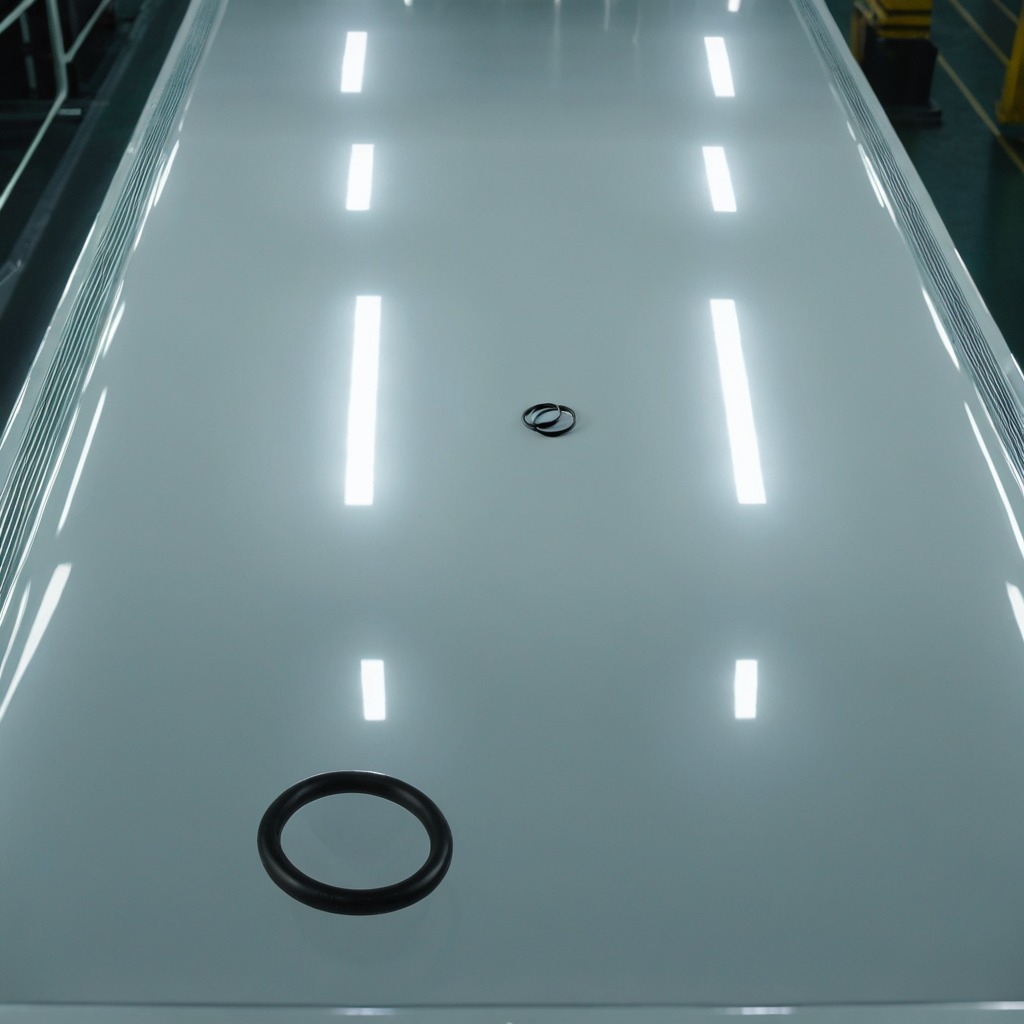
A rubber O-ring lying on a high-gloss table in a ship maintenance bay industrial lighting.